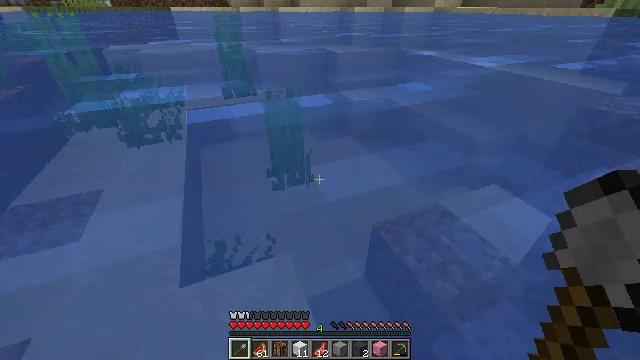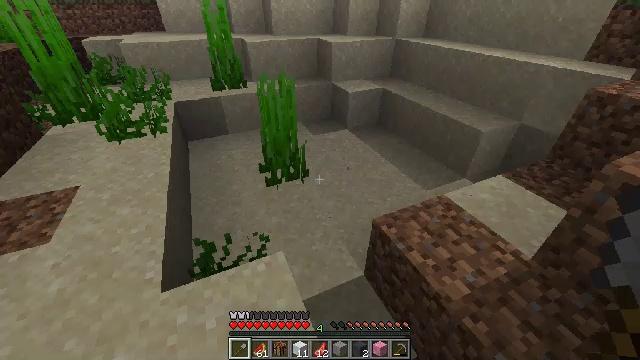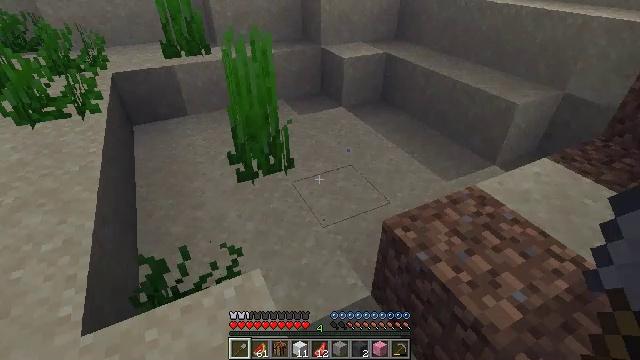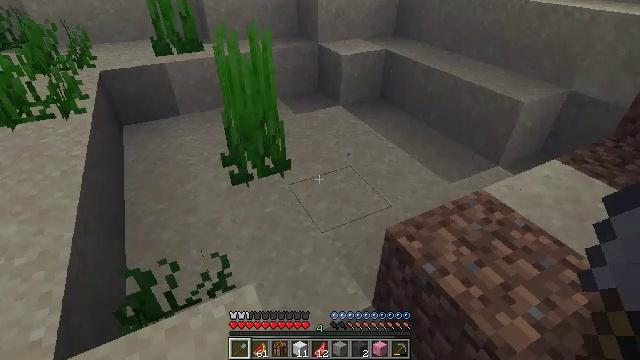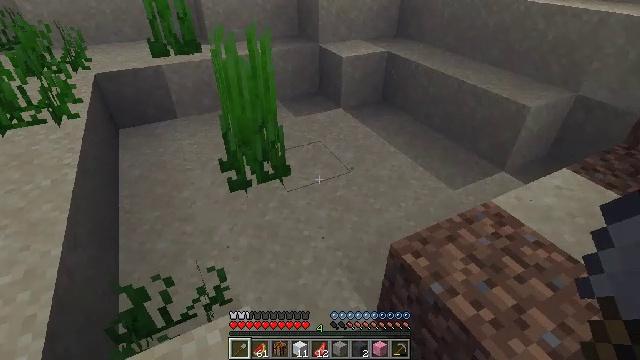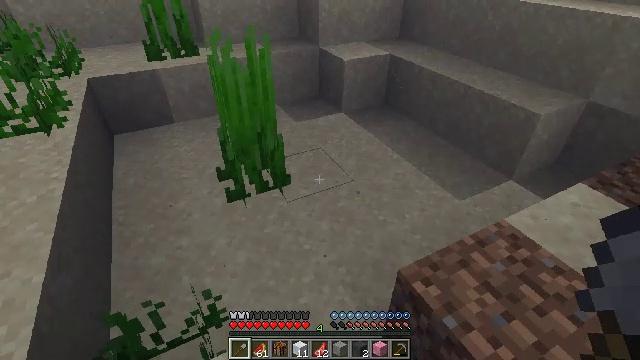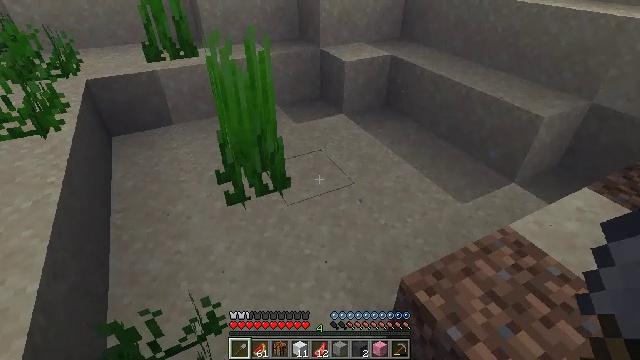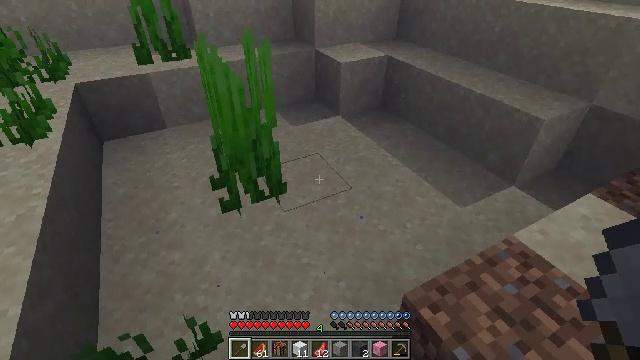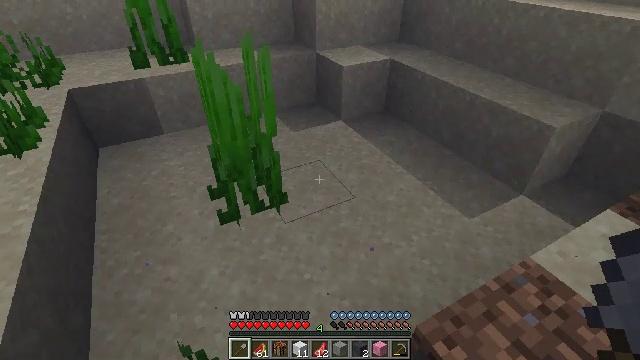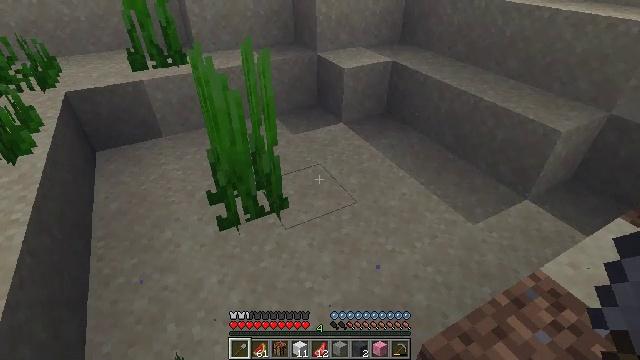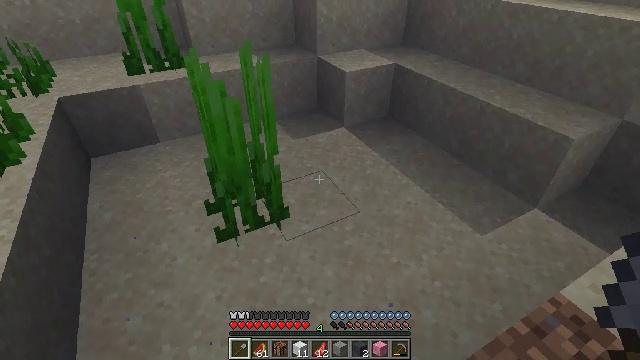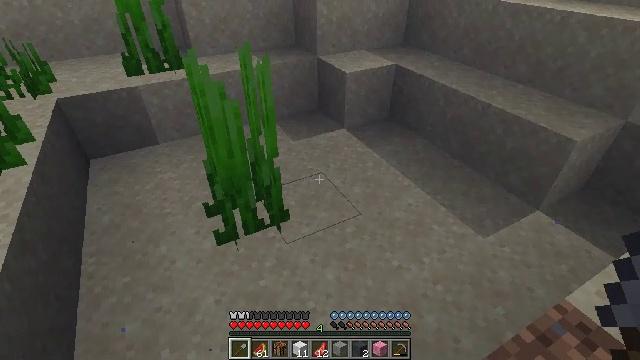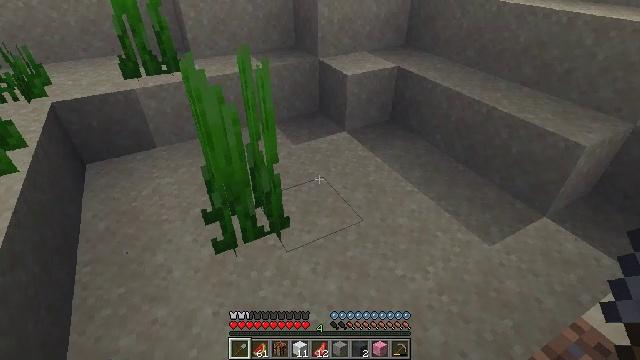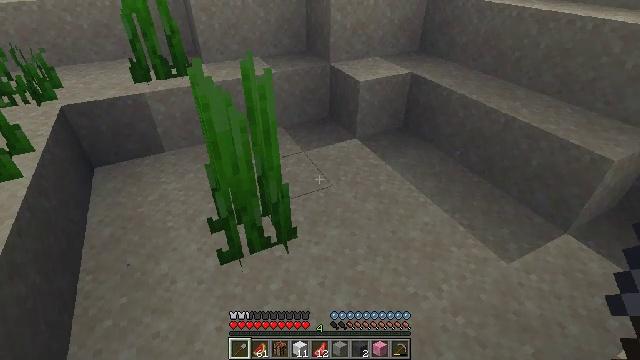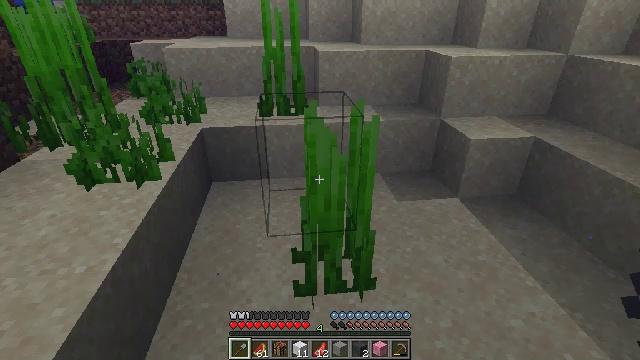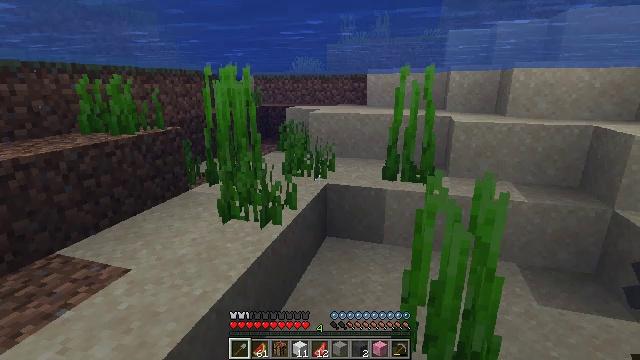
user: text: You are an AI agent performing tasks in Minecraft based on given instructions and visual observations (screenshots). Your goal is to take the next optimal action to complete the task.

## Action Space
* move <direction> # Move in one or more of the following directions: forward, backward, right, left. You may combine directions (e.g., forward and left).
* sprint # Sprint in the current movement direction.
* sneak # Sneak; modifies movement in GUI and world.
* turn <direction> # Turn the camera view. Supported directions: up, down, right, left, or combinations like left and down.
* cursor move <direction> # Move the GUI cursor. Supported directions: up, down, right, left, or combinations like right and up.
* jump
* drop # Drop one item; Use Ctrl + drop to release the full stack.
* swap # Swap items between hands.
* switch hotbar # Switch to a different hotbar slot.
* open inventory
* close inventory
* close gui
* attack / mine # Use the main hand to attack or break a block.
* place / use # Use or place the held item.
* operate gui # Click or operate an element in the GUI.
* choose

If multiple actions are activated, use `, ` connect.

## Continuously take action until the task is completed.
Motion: motion action
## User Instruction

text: Break the seagrass in the ocean.
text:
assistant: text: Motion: move forward, turn right
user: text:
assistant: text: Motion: move forward, turn right
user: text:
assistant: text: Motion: move forward
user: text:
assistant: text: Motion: move forward
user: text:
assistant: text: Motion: move forward
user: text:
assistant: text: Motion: move forward
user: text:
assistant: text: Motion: move forward
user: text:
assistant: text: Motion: move forward
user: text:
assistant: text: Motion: move forward
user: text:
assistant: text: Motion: move forward
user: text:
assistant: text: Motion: move forward
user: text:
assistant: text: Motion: move forward
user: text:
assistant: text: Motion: move forward, turn left
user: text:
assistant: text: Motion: move forward, turn left and up
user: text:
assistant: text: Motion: move forward, turn left and up
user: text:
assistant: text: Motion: move forward, turn left and up
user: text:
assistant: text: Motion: move forward, turn right
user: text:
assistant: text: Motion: move forward
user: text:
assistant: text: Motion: move forward
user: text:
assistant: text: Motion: move forward
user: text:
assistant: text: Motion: move forward
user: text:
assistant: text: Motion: move forward
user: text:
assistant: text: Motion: move forward, turn right and down
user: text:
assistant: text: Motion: move forward and move left, turn right and down
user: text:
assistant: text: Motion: move forward and move left, turn right
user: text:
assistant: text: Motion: move forward and move left, turn right
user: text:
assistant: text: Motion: move left
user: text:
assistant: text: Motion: move left
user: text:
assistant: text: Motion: move left
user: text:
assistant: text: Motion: move left